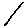
Label: line